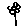
Label: flower